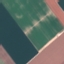
Land use / land cover class: AnnualCrop